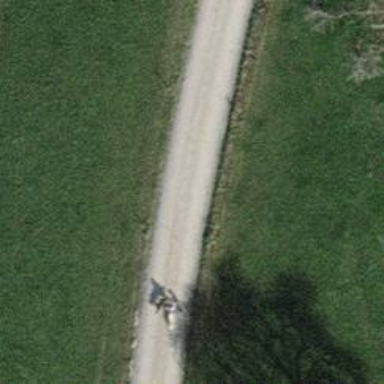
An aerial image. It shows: Agricultural vehicle track with grade2 surface type.